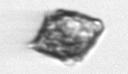
Label: Kryptoperidinium_triquetrum